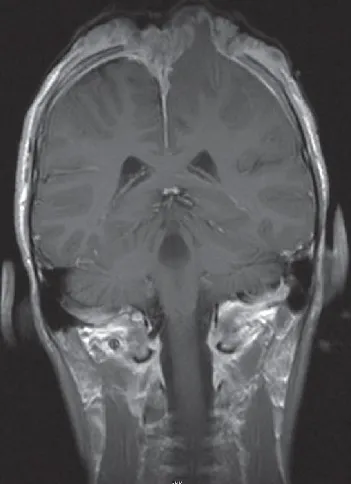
MRI scan showing tumour infiltration of the left cerebral hemisphere and the falx celebri.
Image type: radiology (mri)